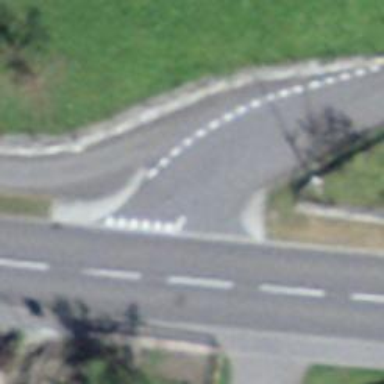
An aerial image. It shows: Road with "give way" sign.